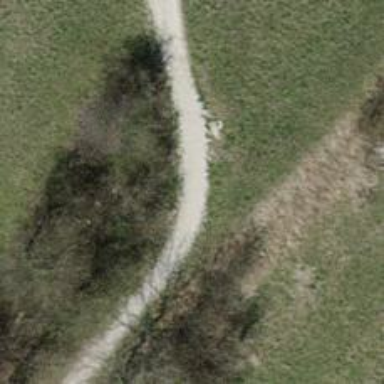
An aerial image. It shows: Track with fine gravel surface. The track type is grade3.